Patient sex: F
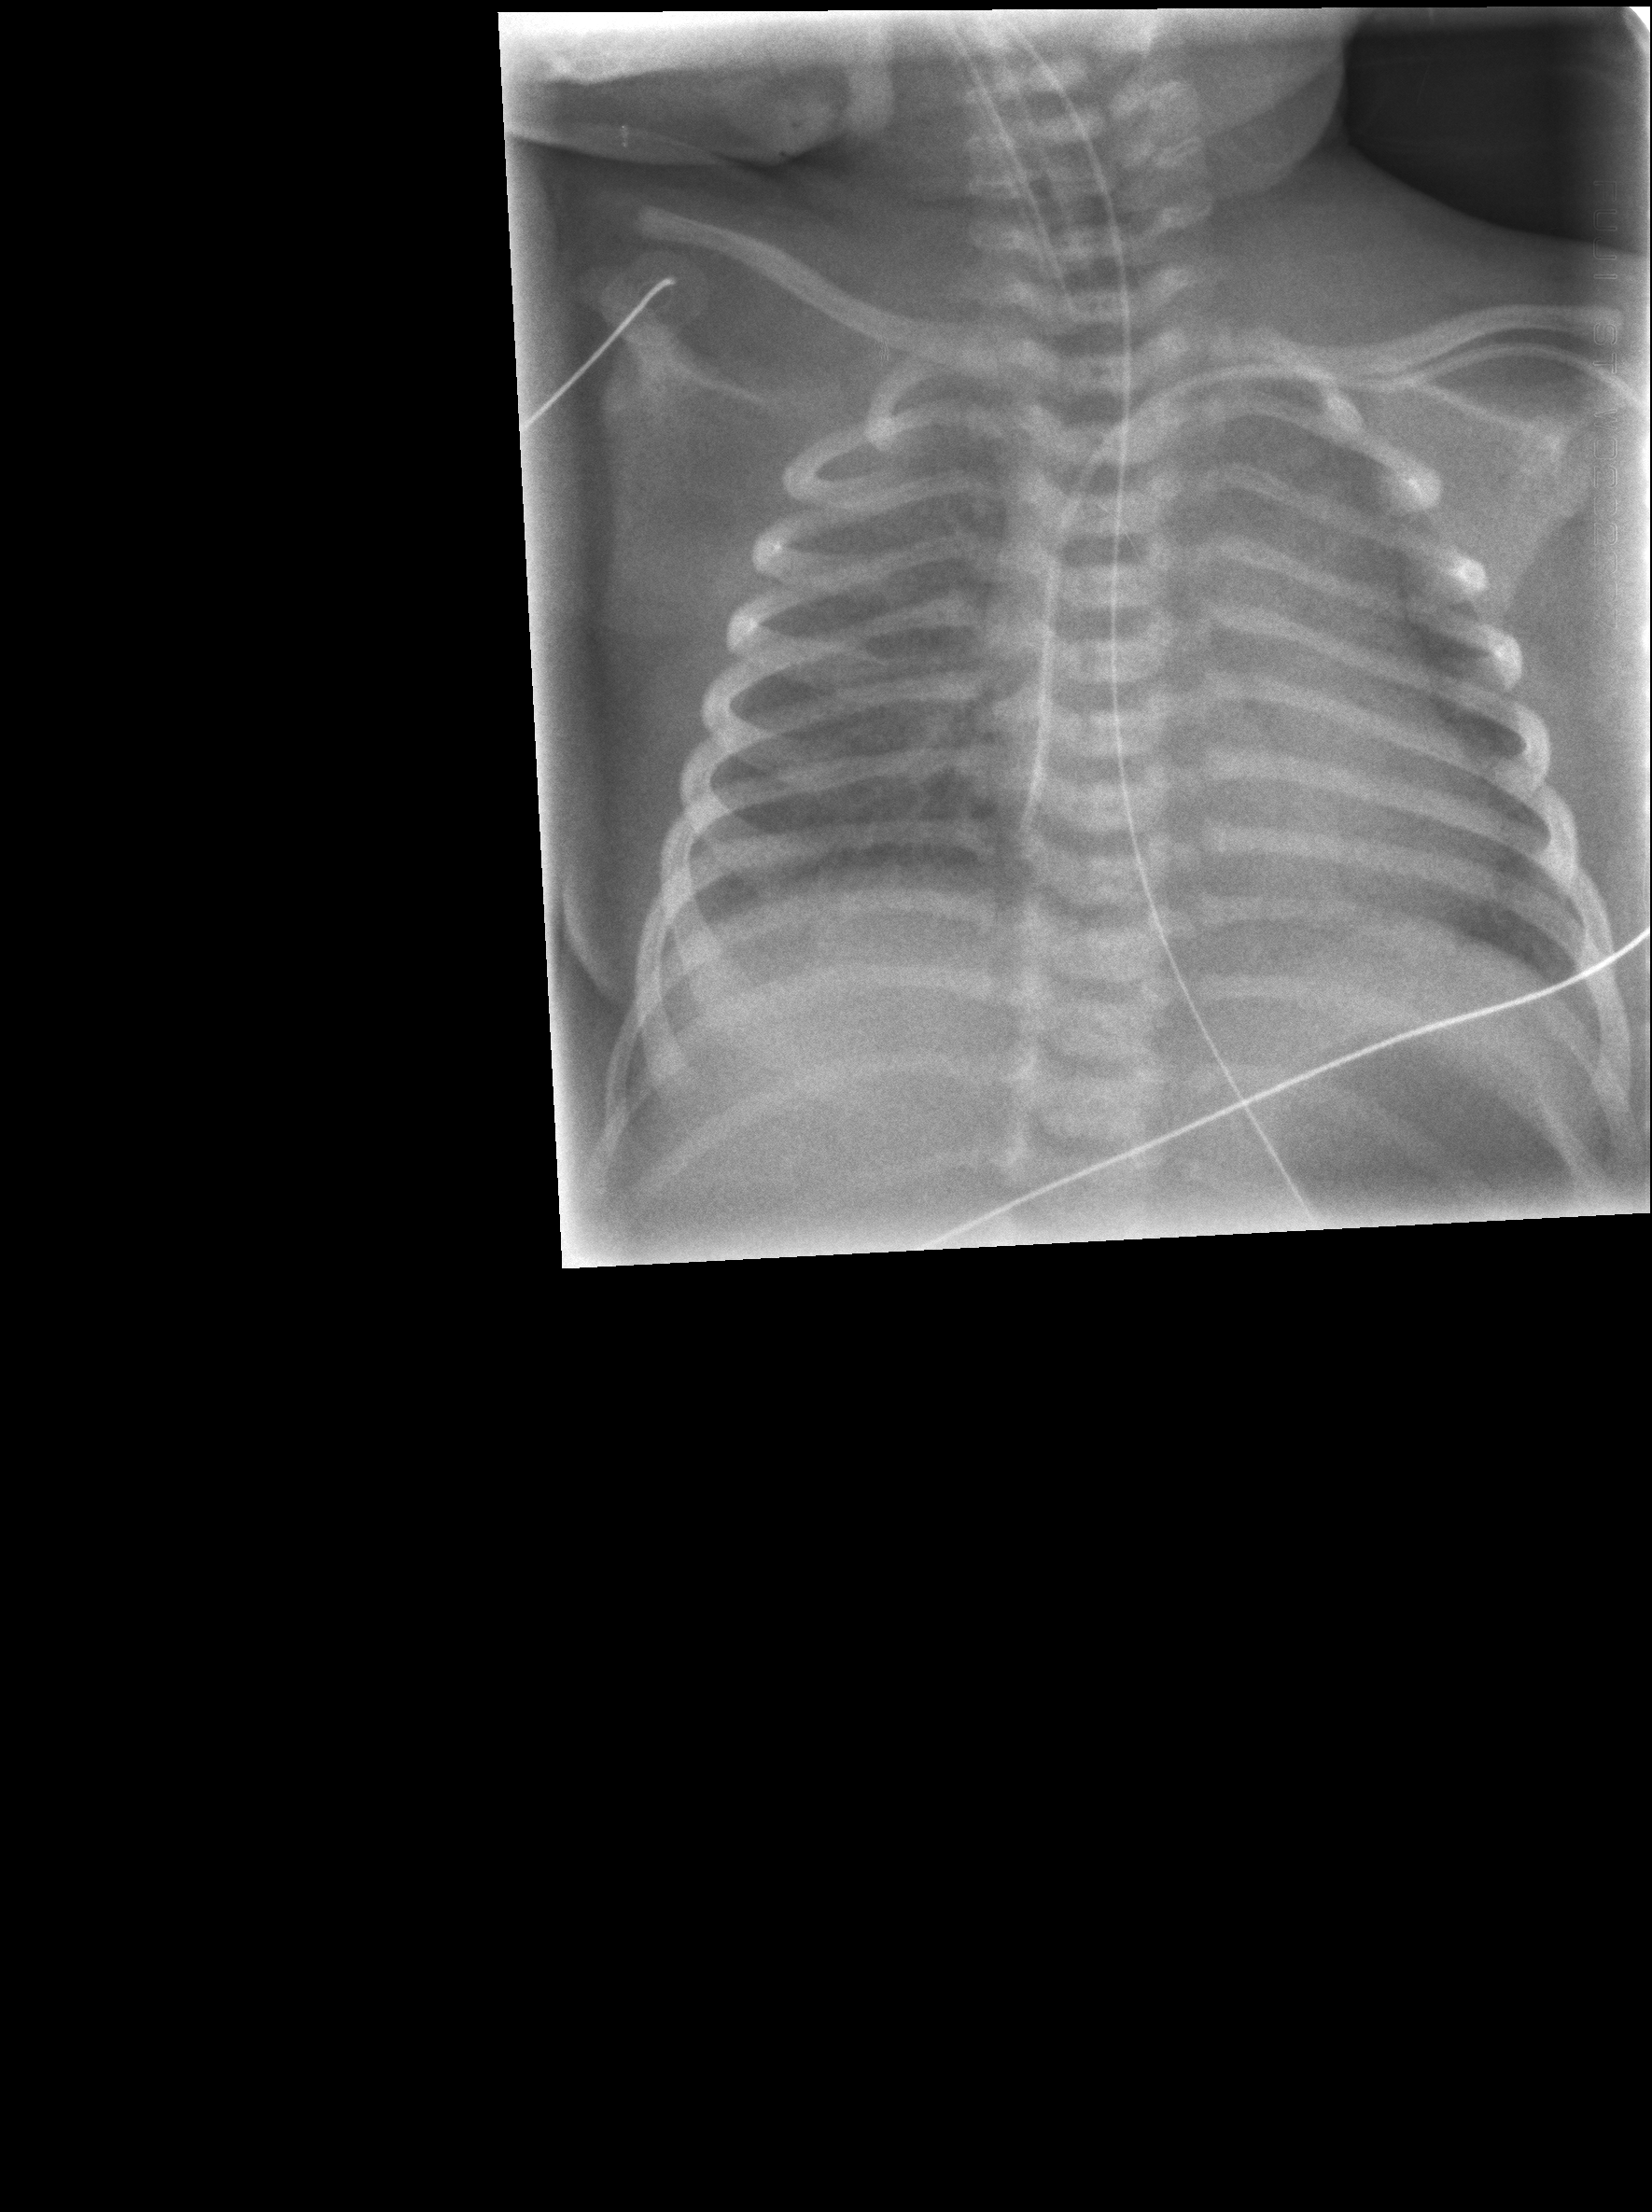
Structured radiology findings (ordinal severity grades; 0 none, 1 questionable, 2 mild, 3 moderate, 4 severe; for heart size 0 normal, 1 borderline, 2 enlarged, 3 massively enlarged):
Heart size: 2
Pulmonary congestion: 0
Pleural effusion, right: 0
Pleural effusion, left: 1
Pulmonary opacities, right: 2
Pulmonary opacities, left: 1
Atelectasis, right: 0
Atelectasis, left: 0